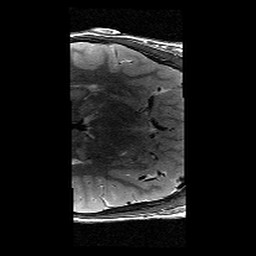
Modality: T2w
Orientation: axial
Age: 11
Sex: male
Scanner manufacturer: siemens
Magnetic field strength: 3 T
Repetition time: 9.23 s
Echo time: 0.067 s